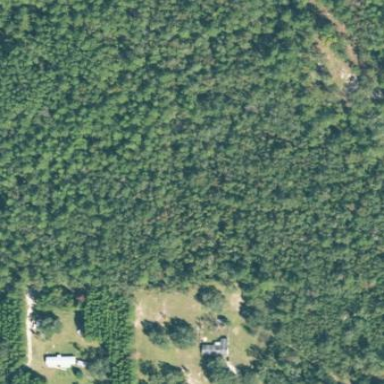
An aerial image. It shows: Mixed leaf woodland.